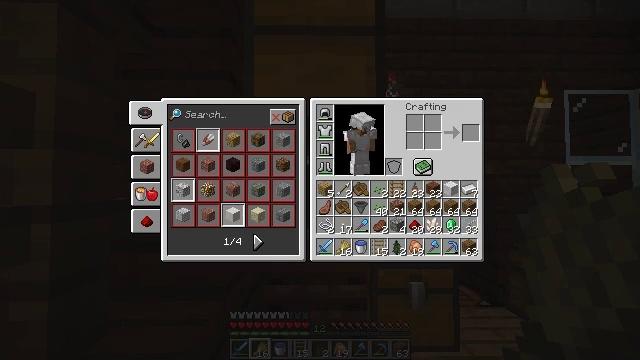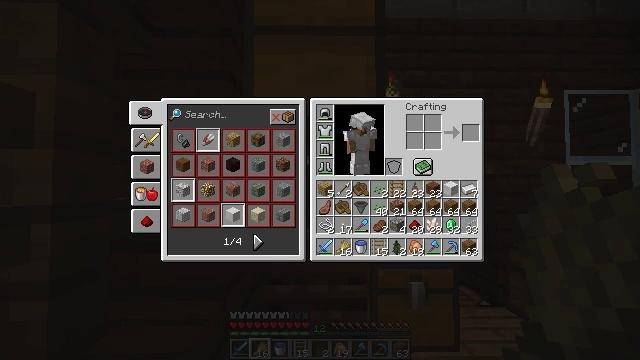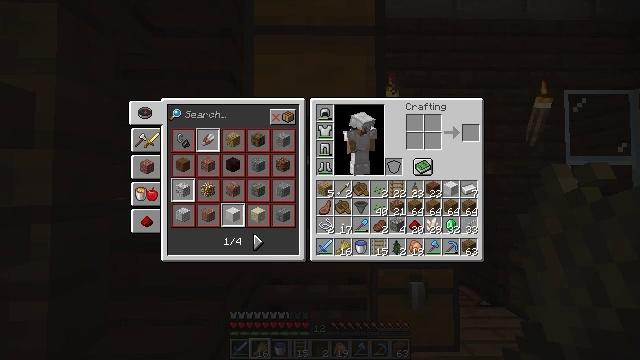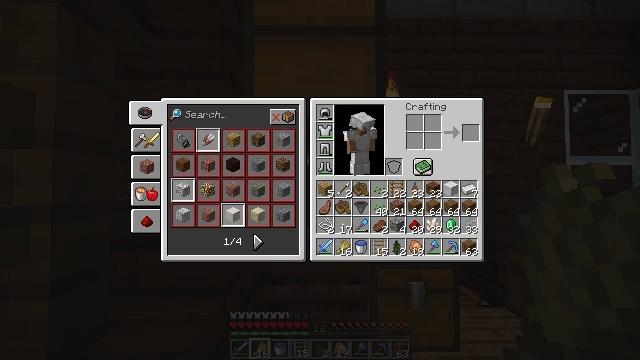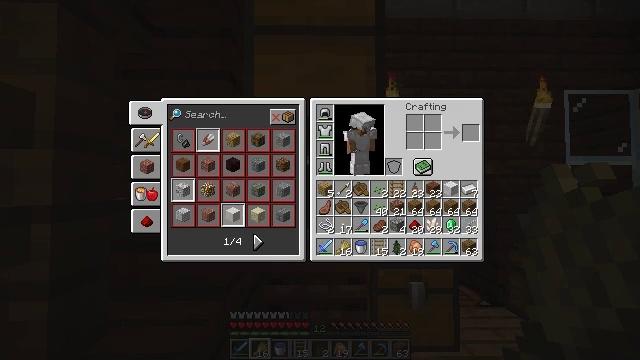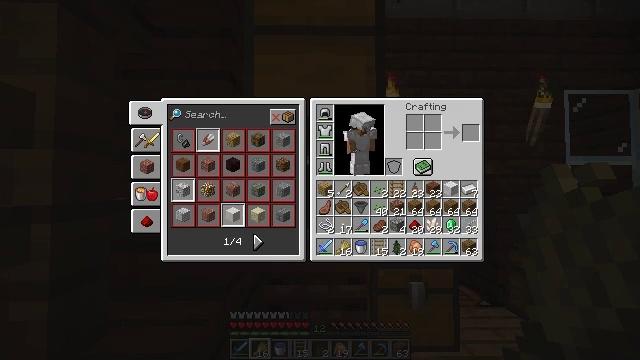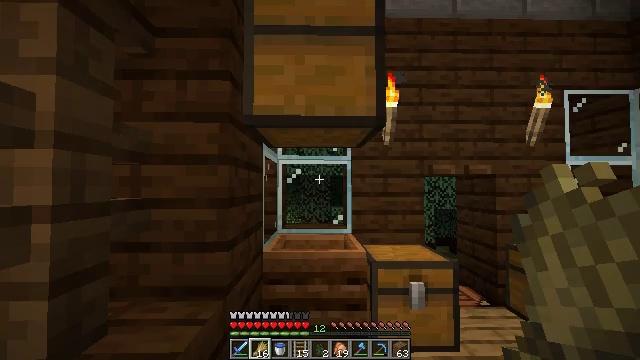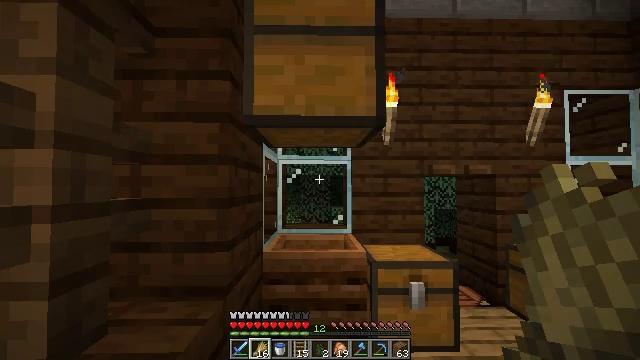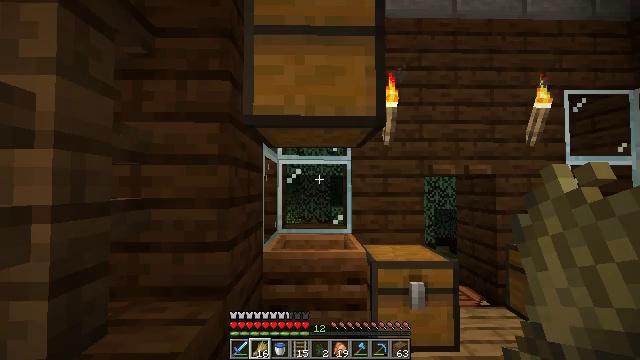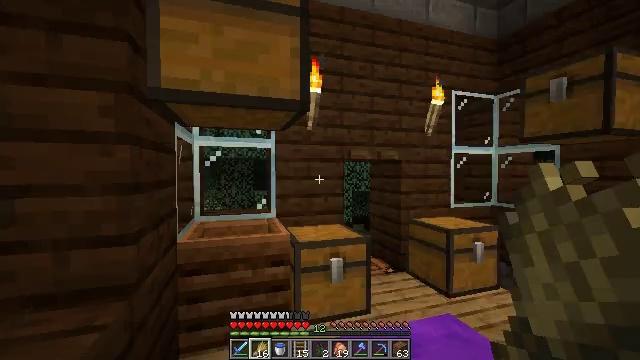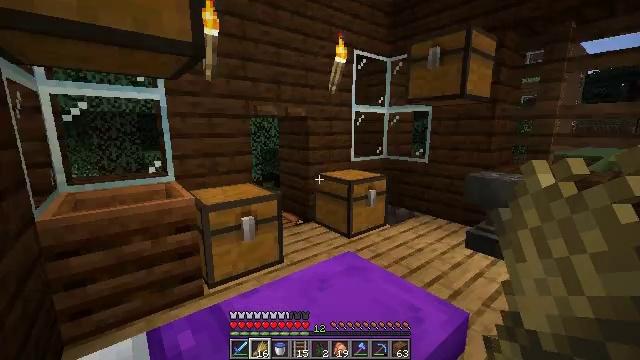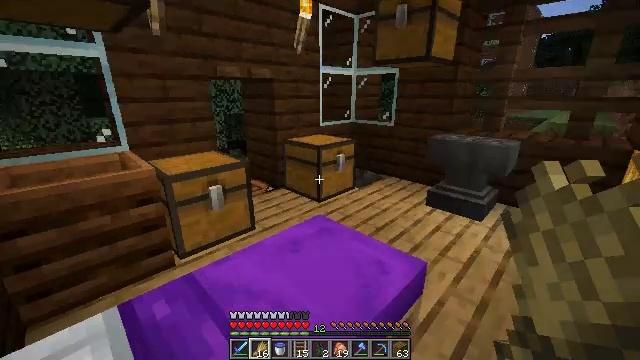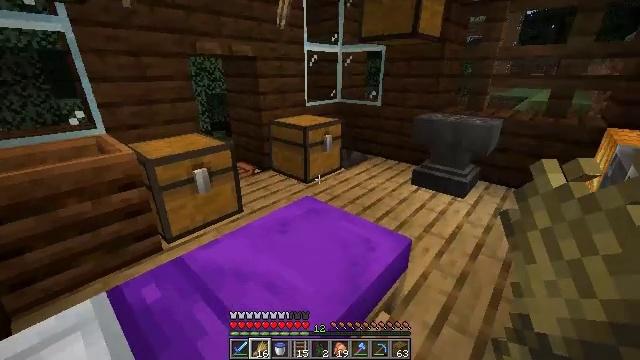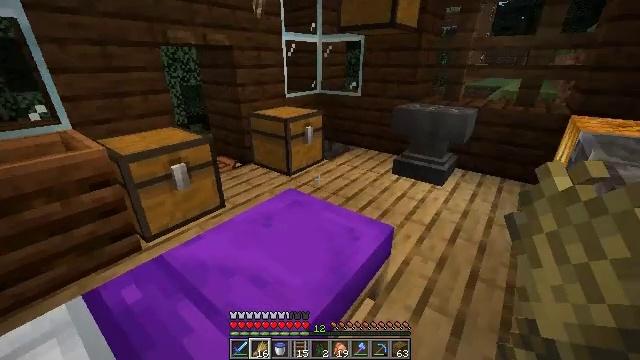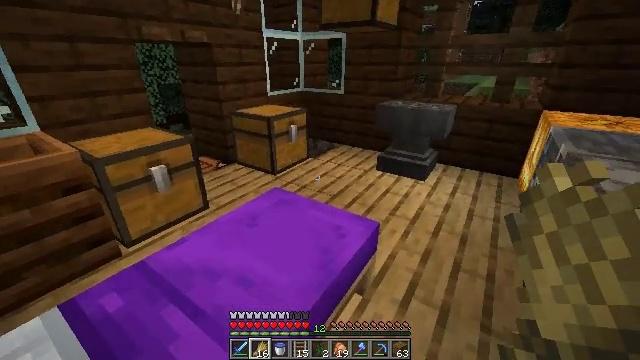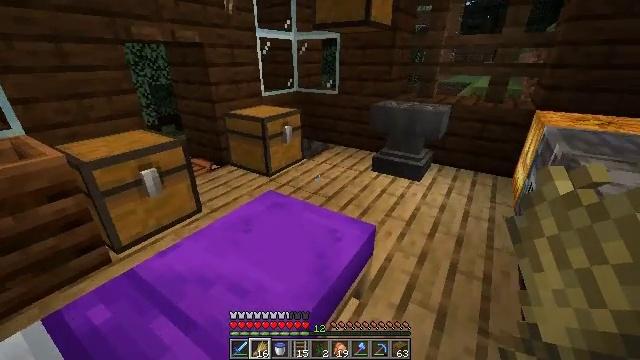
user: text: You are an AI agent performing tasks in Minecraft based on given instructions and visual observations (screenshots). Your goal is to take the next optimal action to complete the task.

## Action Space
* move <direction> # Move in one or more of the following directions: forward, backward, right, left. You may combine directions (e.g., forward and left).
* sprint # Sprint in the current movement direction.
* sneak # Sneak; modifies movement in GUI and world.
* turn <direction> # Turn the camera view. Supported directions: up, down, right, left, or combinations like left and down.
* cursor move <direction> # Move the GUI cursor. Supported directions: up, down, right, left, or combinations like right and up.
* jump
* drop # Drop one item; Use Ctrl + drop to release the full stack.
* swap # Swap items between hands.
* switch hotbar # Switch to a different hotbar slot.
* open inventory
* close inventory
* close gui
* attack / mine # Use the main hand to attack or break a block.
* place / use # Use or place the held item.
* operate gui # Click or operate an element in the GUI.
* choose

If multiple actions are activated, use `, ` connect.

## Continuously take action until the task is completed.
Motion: motion action
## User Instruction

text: Use the crafting table to craft a piston.
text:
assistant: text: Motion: no_op
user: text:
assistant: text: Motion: no_op
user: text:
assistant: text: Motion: no_op
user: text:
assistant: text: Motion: no_op
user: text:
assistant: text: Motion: no_op
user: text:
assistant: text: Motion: no_op
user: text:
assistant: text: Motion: no_op
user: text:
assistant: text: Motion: no_op
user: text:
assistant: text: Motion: turn right and down
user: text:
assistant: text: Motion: turn right and down
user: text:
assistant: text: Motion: turn right and down
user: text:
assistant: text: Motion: turn right and down
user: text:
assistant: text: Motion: turn right and down
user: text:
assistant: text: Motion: turn right
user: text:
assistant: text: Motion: move forward, turn right
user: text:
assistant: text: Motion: move forward
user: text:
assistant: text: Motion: move forward
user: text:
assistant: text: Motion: move forward
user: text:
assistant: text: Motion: move forward
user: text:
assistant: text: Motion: move forward and move right, turn left and up
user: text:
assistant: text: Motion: move forward and move right, turn left
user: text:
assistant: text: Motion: move forward and move right, turn left and down
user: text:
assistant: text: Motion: move forward and move right, turn left and down
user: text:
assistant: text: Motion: move forward and move right, sprint, turn left
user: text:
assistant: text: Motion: move forward and move right, sprint, turn left
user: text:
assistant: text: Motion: move forward, sprint, turn left
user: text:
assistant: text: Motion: move forward, sprint, turn left
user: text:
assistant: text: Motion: move forward, sprint
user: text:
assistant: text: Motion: move forward
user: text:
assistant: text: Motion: move forward, sprint